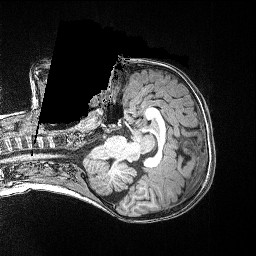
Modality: T1w
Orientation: axial